Question: I couldn't find a sufficient answer to my problem, perhaps someone can help here? (I am a beginner to R)
I do sequence analysis, the state space is n = 10 and the time space is t = 168 (months). I drew a sequence frequency plot for a cluster solution with 8 clusters. However, the plot is not really open to interpretations because the single plots are too clinched or too small resp. (see graph below)

I did the following procedures so far (very close to the instructions in the TraMineR-Help-document):
'''
dist.om1 <- seqdist(neu.seq, method = "OM", indel = 1, sm = submat)
clusterward1 <- agnes(dist.om1, diss = TRUE, method = "ward")
cluster8 <- cutree(clusterward1, k = 8)
cluster8 <- factor(cluster8, labels = c("Typ 1", "Typ 2", "Typ 3", "Typ 4", "Typ 5", "Typ 6", "Typ 7", "Typ 8"))
seqfplot(neu.seq, group = cluster8, pbarw = T, withlegend = T)
'''
I tried to reconfigure the margins but the result was always the same plot (the attached plot was done with the default settings). So I thought, instead, maybe I could draw sequence frequency plot for a single cluster within my 8-cluster-solution.
(in Stata-code, I would write something like for a single sequence index plot 'sqindexplot if cluster8 == 4')
However, I don't know how this is done in R. If someone has an idea how to get a prettier sequence frequency plot, i'd be very grateful!
Thank you!
Oliver
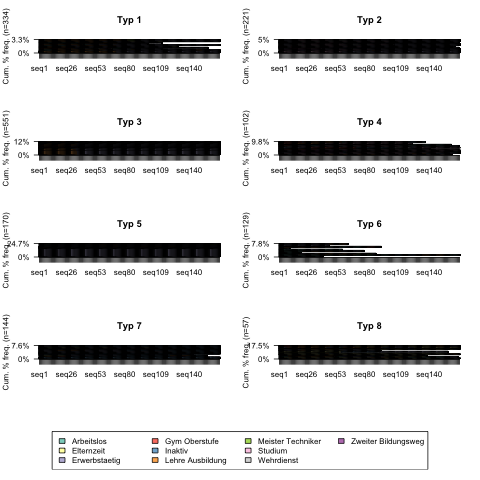
Answer: With 8 groups you may need to reduce the font size of the axes labels using the 'cex.plot' argument. For example:
'''
seqfplot(neu.seq, group = cluster8, withlegend = T, cex.plot=.5)
'''
You may also get better looking plots with the 'border=NA' argument that suppresses the black border around the bars representing each sequence pattern.
Alternatively, if you are using graphic devices such as 'pdf', 'png' or 'jpeg' to create your plot files, try to play with the parameters 'width' and 'height' of the functions. The larger the 'height' value, the smaller the text looks out.
To get only cluster 4, use
'''
seqfplot(neu.seq[cluster8=="Typ 4",], withlegend = T)
'''
(See also <URL>
And if you want to combine the plots yourself using for example 'par(mfrow=c(.,.))' you have to disable the automatic legend, and insert the legend manually with 'seqlegend', e.g.
'''
par(mfrow=c(2,2))
seqfplot(neu.seq[cluster8=="Typ 4",], withlegend = F)
seqfplot(neu.seq[cluster8=="Typ 5",], withlegend = F)
seqfplot(neu.seq[cluster8=="Typ 6",], withlegend = F)
seqlegend(neu.seq)
dev.off()
'''
Hope this helps.